Interaction volume radius: 5 \u00c5
Interaction volume height: 20 \u00c5
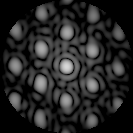
Disorder parameter: 0.2552